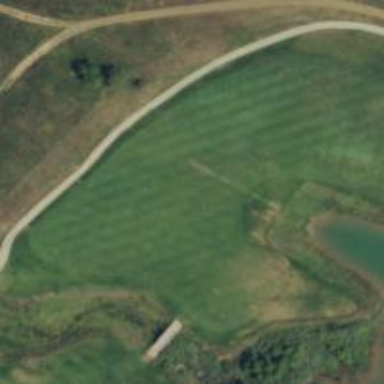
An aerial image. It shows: View of golf hole.